Interaction volume radius: 10 \u00c5
Interaction volume height: 15 \u00c5
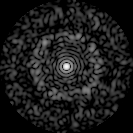
Disorder parameter: 0.8127